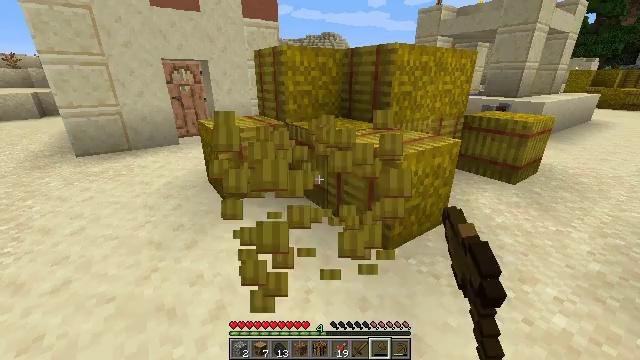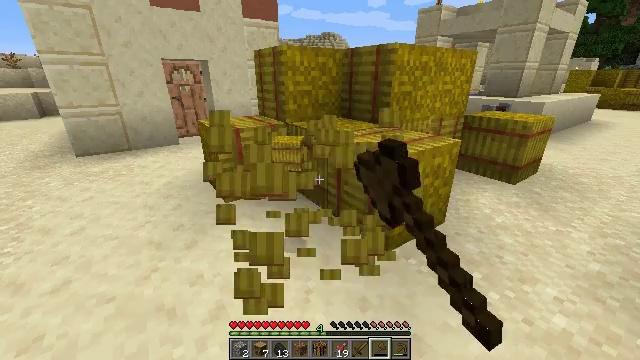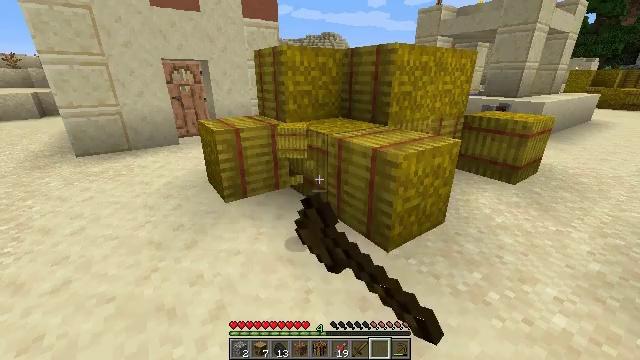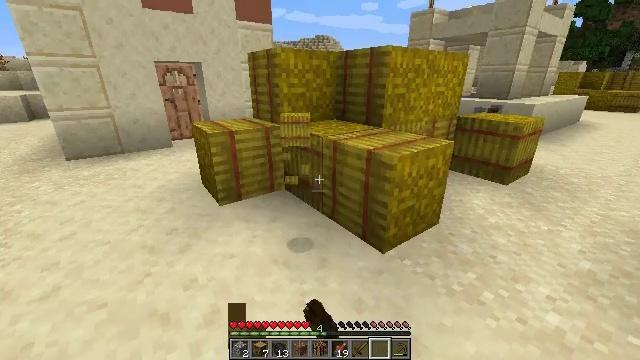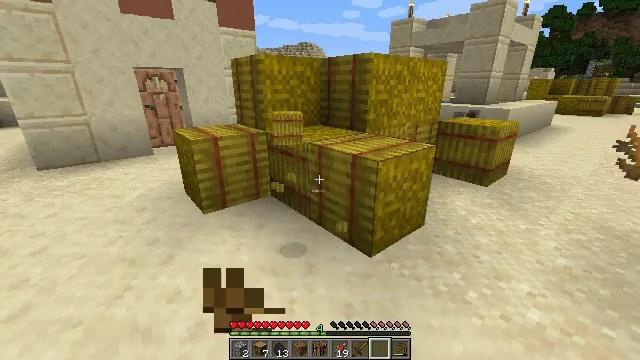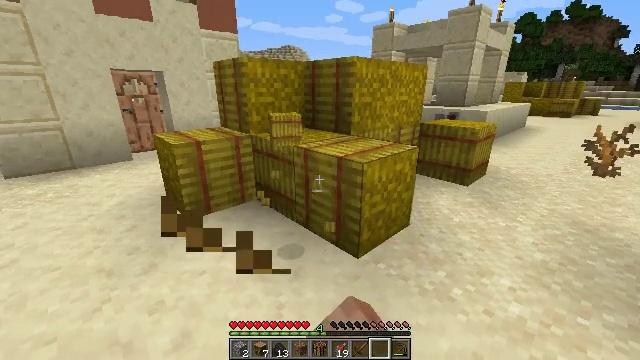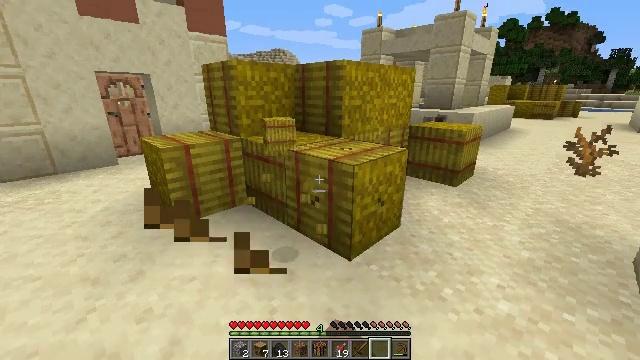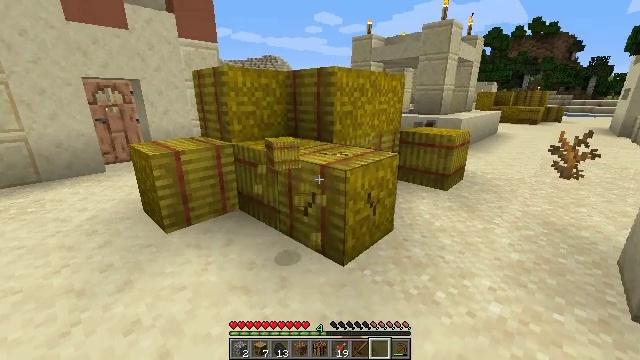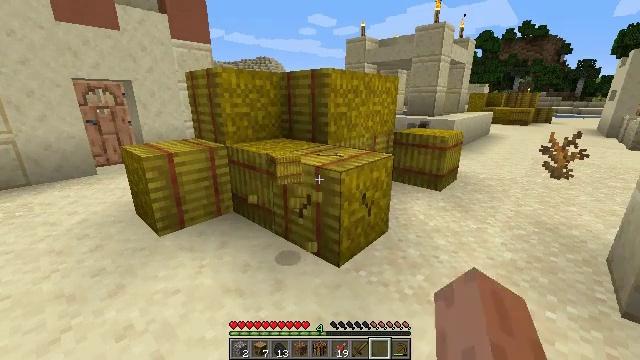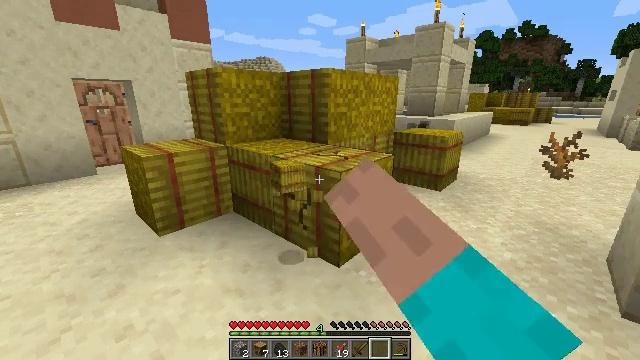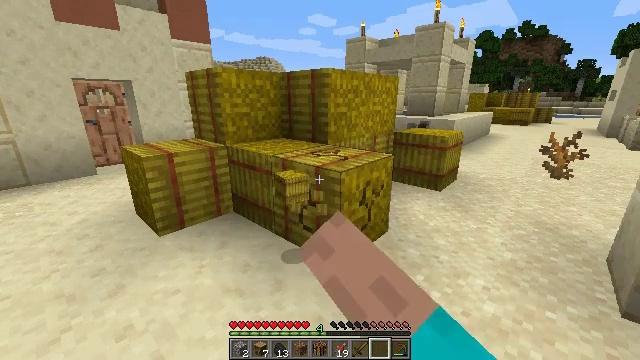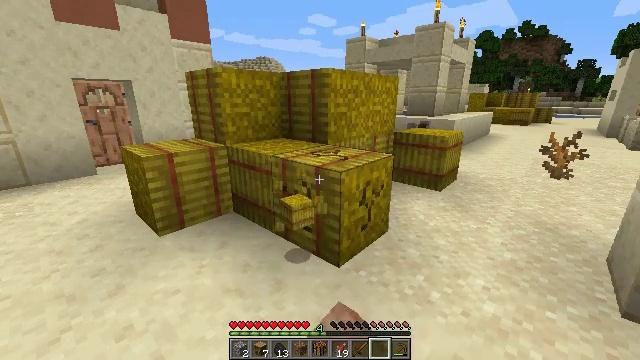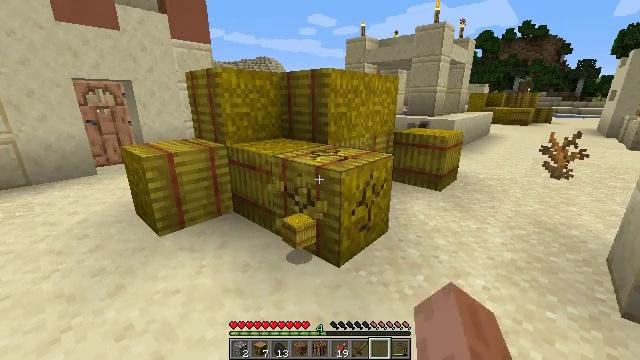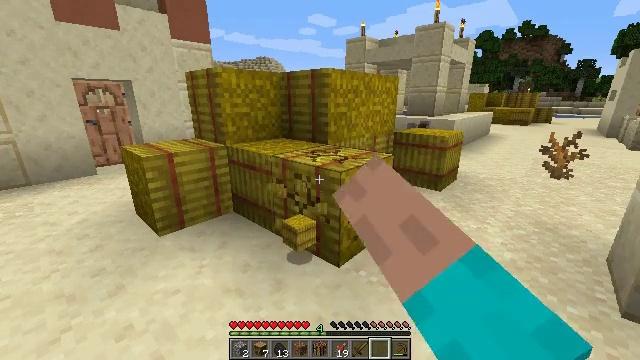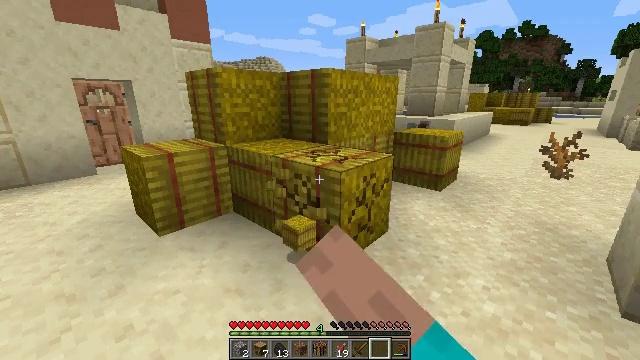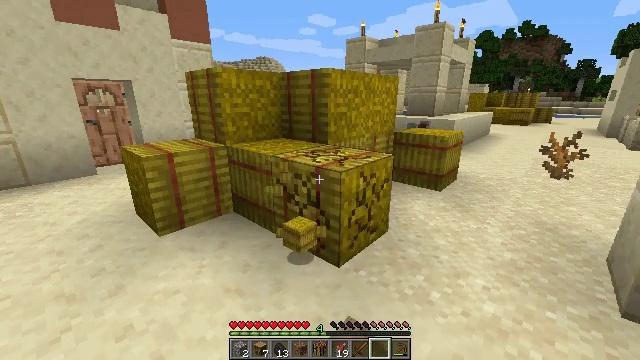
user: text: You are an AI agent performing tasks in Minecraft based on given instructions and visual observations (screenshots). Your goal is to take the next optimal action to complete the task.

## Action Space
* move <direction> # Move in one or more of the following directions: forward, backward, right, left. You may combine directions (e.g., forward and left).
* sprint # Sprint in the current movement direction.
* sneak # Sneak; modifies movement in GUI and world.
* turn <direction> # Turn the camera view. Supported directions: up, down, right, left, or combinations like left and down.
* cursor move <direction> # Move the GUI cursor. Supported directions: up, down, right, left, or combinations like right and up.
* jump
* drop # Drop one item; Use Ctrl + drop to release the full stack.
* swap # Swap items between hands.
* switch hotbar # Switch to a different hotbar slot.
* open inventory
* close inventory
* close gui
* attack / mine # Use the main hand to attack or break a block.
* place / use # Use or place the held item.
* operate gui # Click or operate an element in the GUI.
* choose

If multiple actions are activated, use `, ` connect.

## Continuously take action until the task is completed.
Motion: motion action
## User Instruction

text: Gather hay blocks from the farm.
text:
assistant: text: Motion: attack / mine
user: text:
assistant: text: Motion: attack / mine
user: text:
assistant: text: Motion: turn right, attack / mine
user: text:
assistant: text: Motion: turn right and up, attack / mine
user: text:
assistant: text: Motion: turn right, attack / mine
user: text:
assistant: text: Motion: turn right, attack / mine
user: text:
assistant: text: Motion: turn right and up, attack / mine
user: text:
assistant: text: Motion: turn right, attack / mine
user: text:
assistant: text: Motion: attack / mine
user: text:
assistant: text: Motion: attack / mine
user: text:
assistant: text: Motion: attack / mine
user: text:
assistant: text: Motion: attack / mine
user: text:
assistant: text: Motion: attack / mine
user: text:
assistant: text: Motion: attack / mine
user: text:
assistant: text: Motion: attack / mine
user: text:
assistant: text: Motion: attack / mine
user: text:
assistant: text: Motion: attack / mine
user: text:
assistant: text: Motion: attack / mine
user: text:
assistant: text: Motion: attack / mine
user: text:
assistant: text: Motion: attack / mine
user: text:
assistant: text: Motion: attack / mine
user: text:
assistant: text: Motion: attack / mine
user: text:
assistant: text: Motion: attack / mine
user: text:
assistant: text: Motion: attack / mine
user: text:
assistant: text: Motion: attack / mine
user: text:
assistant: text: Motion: attack / mine
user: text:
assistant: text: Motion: attack / mine
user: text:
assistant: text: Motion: attack / mine
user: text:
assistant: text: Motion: attack / mine
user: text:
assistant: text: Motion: attack / mine